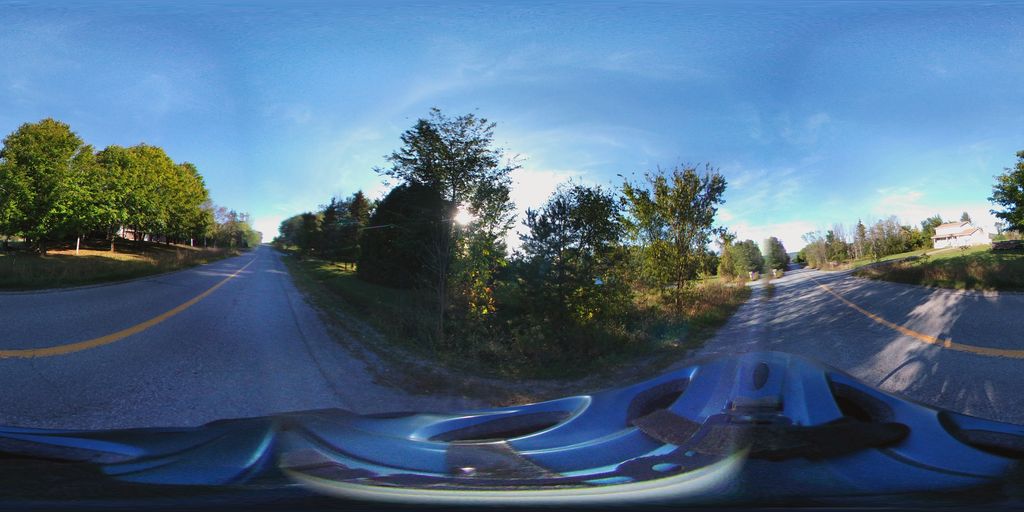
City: ottawa-gatineau